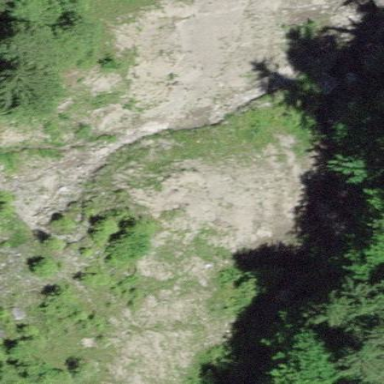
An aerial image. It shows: Natural scree.